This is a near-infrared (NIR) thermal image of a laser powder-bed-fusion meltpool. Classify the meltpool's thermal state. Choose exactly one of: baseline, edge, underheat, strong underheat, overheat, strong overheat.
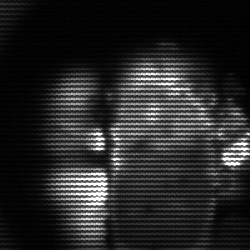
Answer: strong underheat